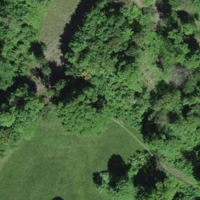
EUNIS habitat code: 25
Species observed at this site:
Buteo buteo